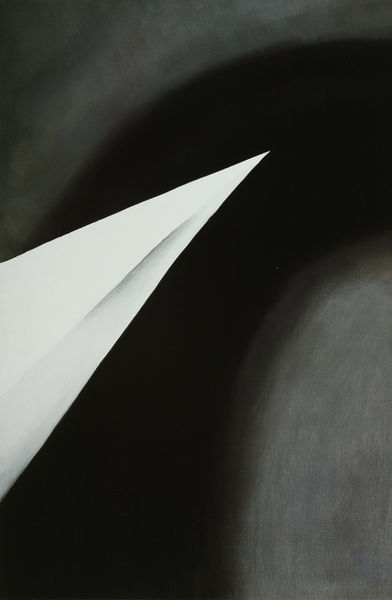
Titel: Black and White
Künstler: Georgia O'Keeffe
Standort: New York
Institution: The Whitney Museum
Schlagwörter: dunkel, feder, mann, weiß, dreieck, frau, grau, hell, schwarz, spitze, skulptur, bogen, abstrakt, white, black, spitz, platte, dynamik, struktur, leuchtend, farbverlauf, pfeil, o'eeffe, aggression, georgia o'eeffe, abstact, georgia o keeffe, moodern art, schallplatte, whitney museum